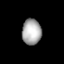
Tissue: lung
Cell type: Myeloid cells
Senescence score: 0.6069
Nuclear area (px): 484
Mean DAPI intensity: 170.512